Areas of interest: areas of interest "Qilu Shoe City Wholesale Center"
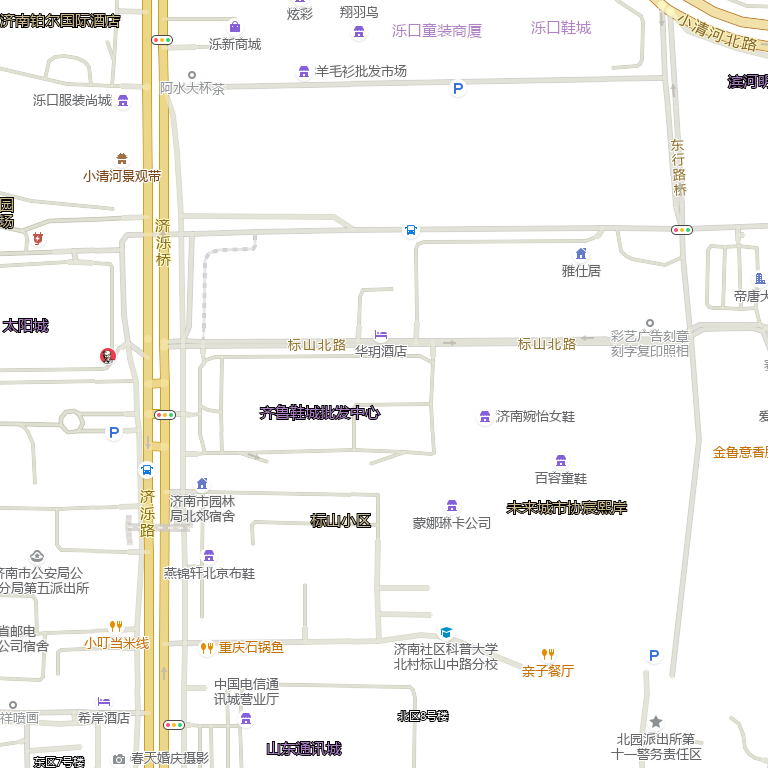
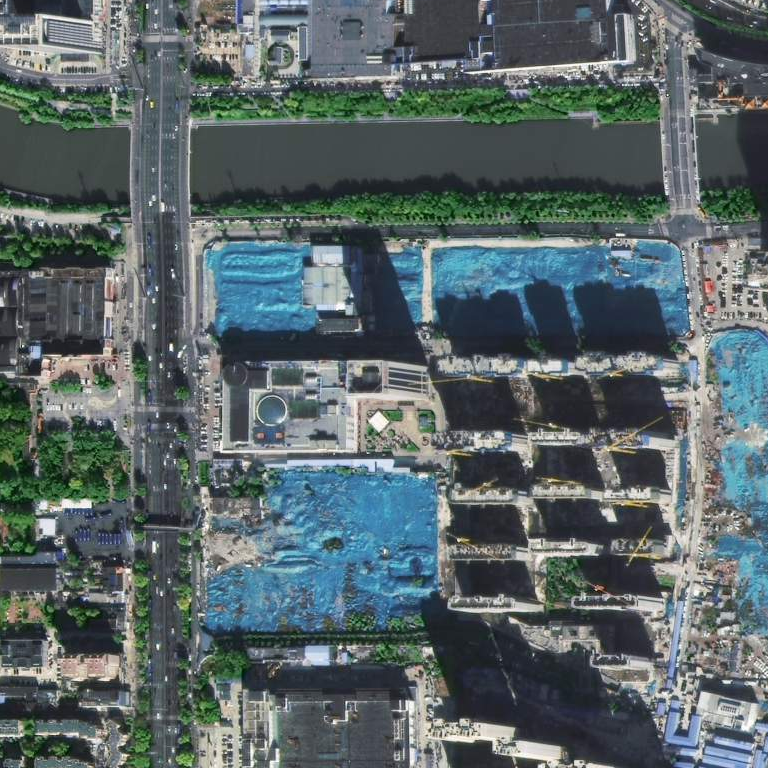